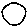
Label: circle